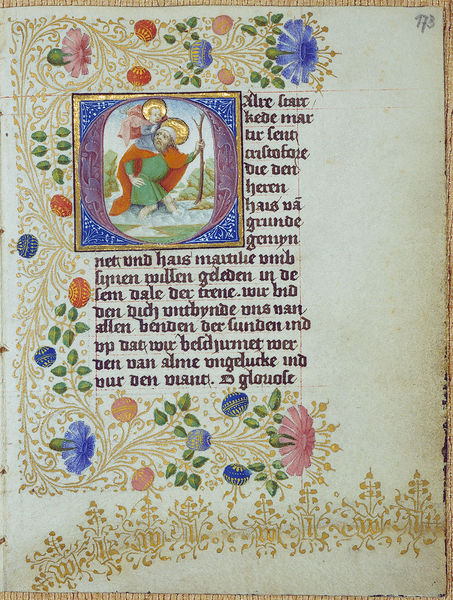
Titel: Lochner-Gebetsbuch
Künstler: Stefan Lochner
Institution: Darmstadt, Universitäts- und Landesbibliothek
Schlagwörter: blau, blätter, wasser, grün, blumen, orange, blüten, malerei, bibel, johannes, kirche, gold, rosa, ranken, schrift, last, fels, lila, floral, ornamente, verzierung, buch, vergoldet, kloster, religion, seite, text, initiale, kornblumen, kopie, ranke, buchseite, verziert, christus, mittelalter, kornblume, christentum, eier, christopherus, glorien, buchkunst, o, ei, goldstich, initalie, korbblüter